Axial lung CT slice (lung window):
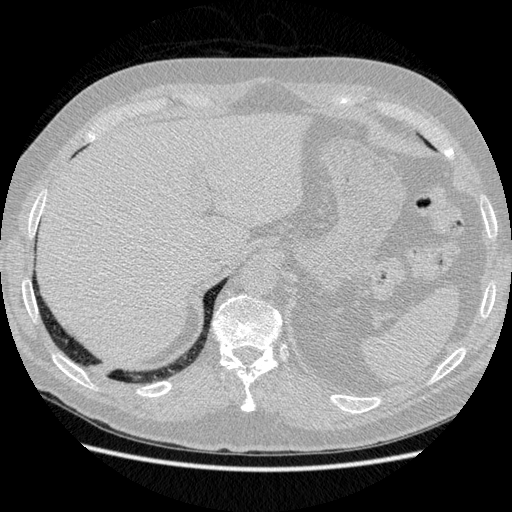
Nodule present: no